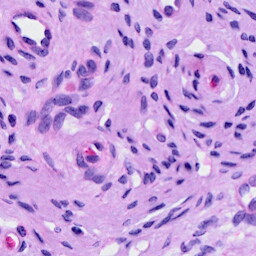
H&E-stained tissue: Cervix